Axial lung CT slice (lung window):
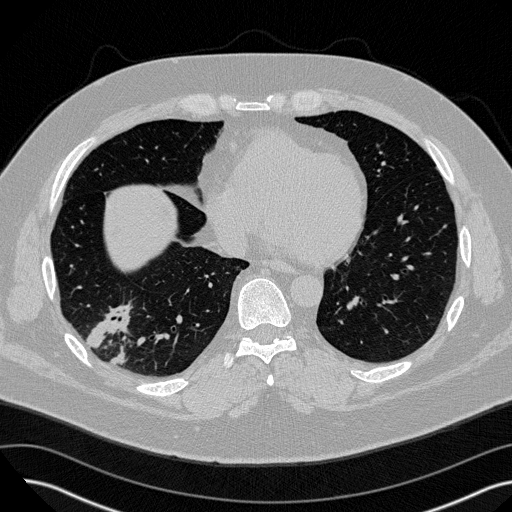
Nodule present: no